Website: home-depot
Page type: payment
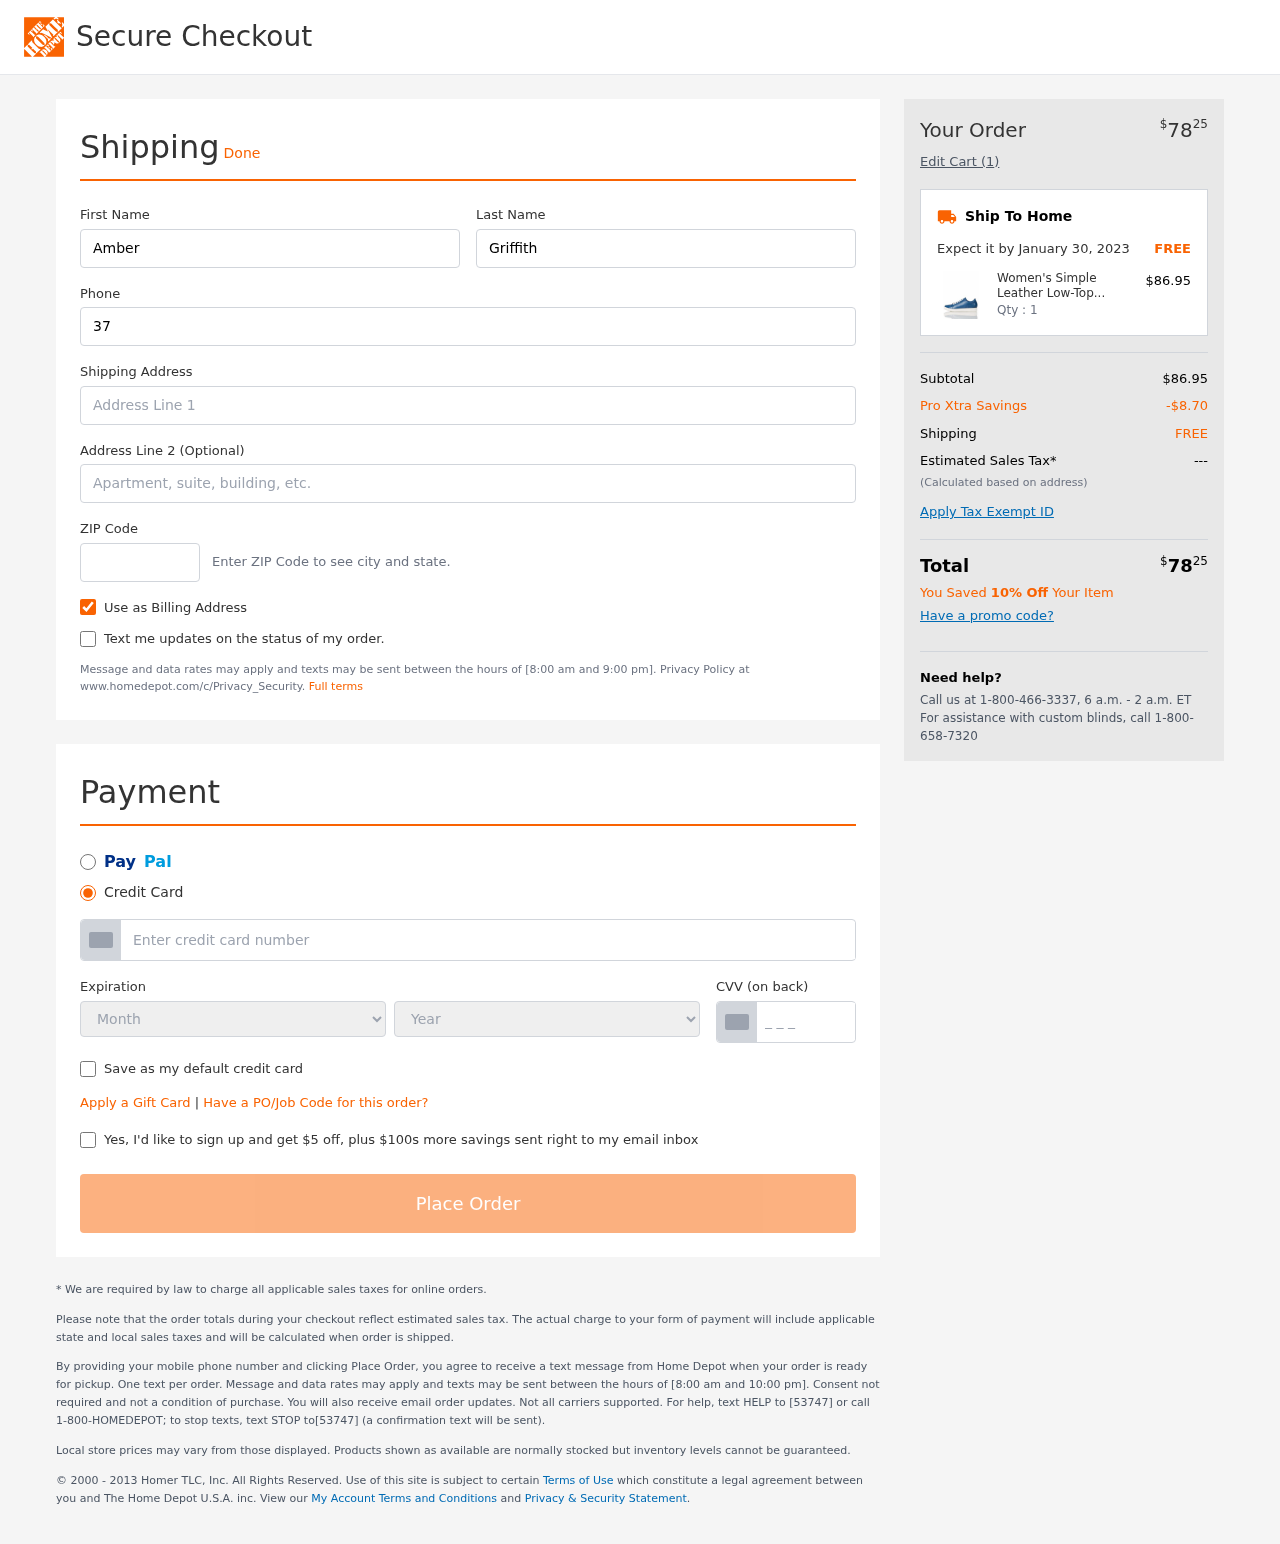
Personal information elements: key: PII_CARD_CVV
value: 631
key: PII_CARD_EXPIRY_MONTH
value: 11
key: PII_CARD_EXPIRY_YEAR
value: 27
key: PII_CARD_NUMBER
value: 4889 9309 8944 3441
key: PII_FIRSTNAME
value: Amber
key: PII_LASTNAME
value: Griffith
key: PII_PHONE
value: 3712885862
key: PII_POSTCODE
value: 41338
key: PII_STREET
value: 76857 Ariel Glen
Product elements: key: PRODUCT1_NAME
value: Women's Simple Leather Low-Top Sneakers, Light Blue, 10.5 US
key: PRODUCT1_PRICE
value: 86.95
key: PRODUCT1_QUANTITY
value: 1
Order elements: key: ORDER_TOTAL
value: $7825
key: ORDER_NUM_ITEMS
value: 1
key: ORDER_DELIVERY_DATE
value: January 30, 2023
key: ORDER_SUBTOTAL
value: $86.95
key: ORDER_DISCOUNT
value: -$8.70
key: ORDER_SHIPPING_COST
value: FREE